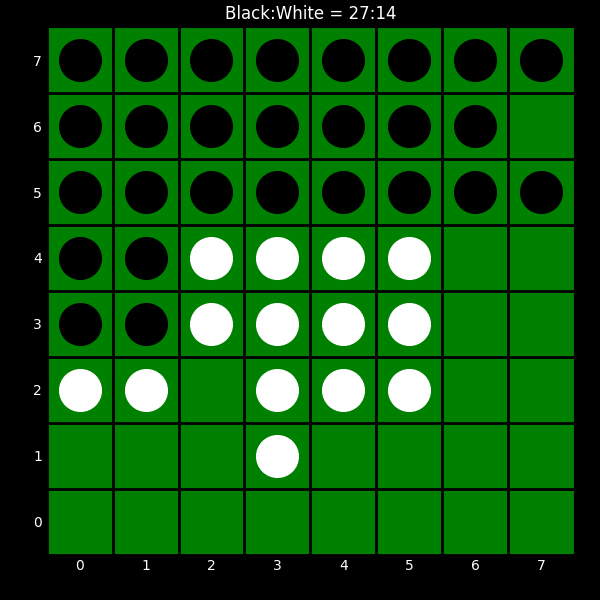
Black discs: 27
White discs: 14